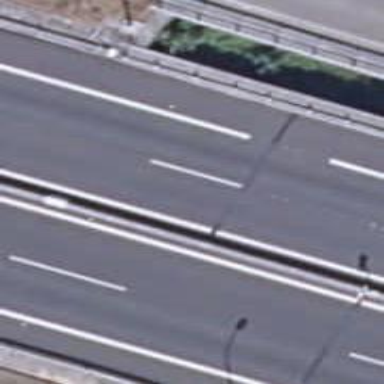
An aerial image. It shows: Motorway bridge with asphalt surface.